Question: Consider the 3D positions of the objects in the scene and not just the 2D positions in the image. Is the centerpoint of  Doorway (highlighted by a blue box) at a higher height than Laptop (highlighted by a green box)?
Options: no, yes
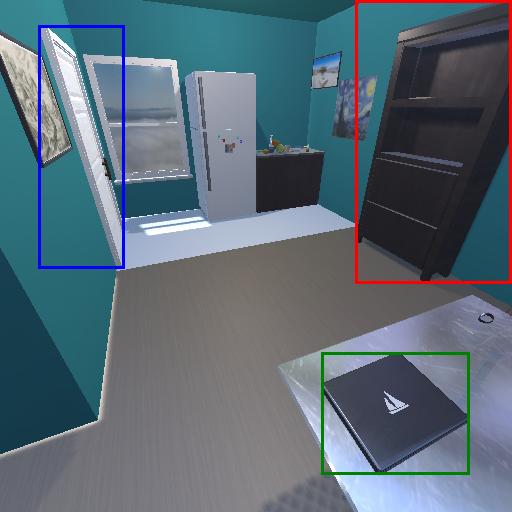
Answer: no